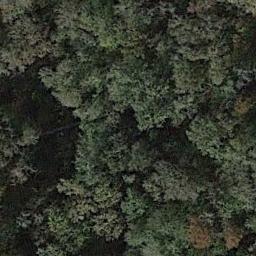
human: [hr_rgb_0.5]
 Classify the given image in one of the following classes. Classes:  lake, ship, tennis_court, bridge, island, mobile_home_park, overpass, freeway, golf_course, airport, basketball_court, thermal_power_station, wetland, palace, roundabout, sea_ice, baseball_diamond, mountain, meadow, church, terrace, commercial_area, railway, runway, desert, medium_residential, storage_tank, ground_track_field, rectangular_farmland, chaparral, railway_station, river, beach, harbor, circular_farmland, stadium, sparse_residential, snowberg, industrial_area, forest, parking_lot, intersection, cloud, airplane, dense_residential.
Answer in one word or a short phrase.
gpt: forest